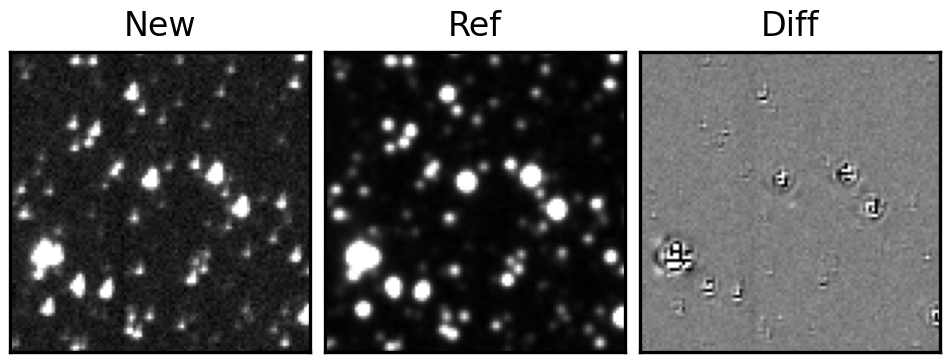
Label: real